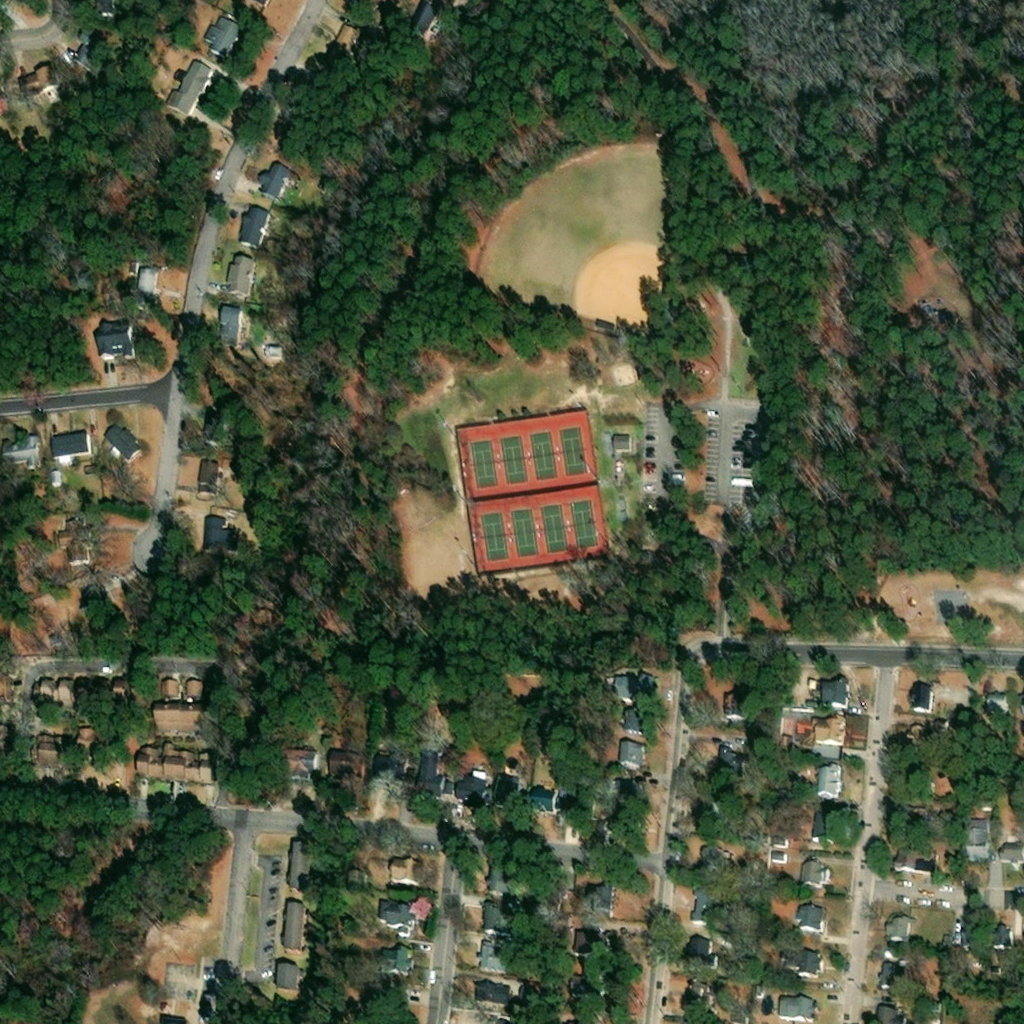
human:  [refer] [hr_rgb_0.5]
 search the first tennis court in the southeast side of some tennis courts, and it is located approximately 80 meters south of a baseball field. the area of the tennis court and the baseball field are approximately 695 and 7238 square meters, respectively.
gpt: <box>[[54, 47, 59, 54, 0]]</box>